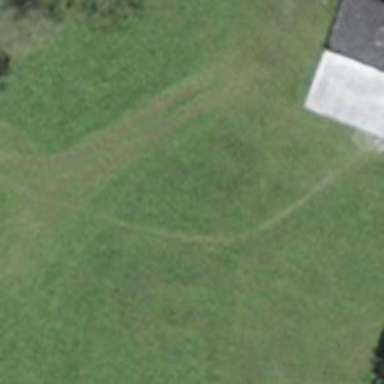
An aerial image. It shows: Path.